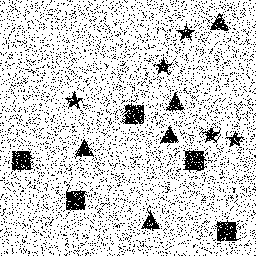
Squares: 5
Triangles: 5
Stars: 5
Total shapes: 15